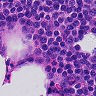
Metastatic tissue present: no